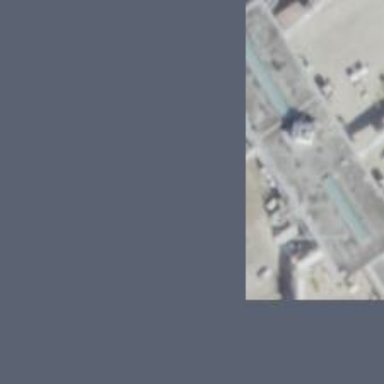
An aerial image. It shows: Airport gate.